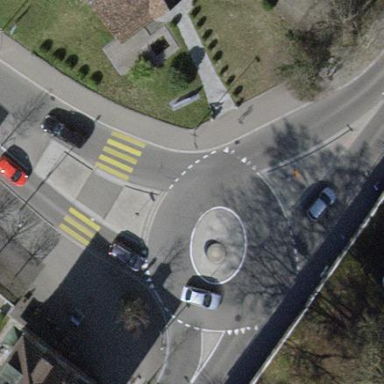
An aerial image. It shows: Secondary road made of asphalt leading to roundabout.